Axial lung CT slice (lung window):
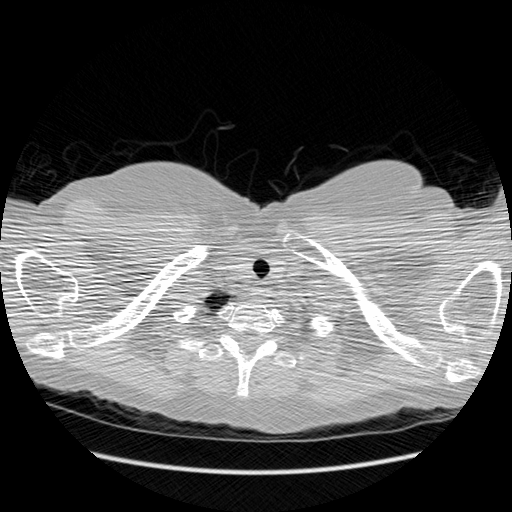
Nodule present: no